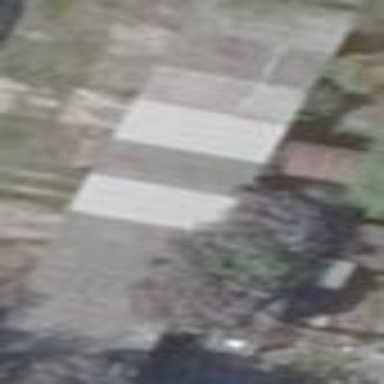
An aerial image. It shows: Garage.